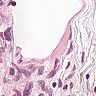
Metastatic tissue present: yes